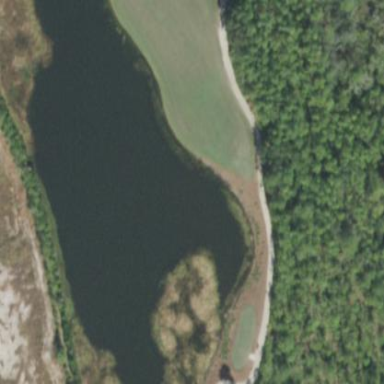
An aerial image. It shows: Water hazard on golf course.